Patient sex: M
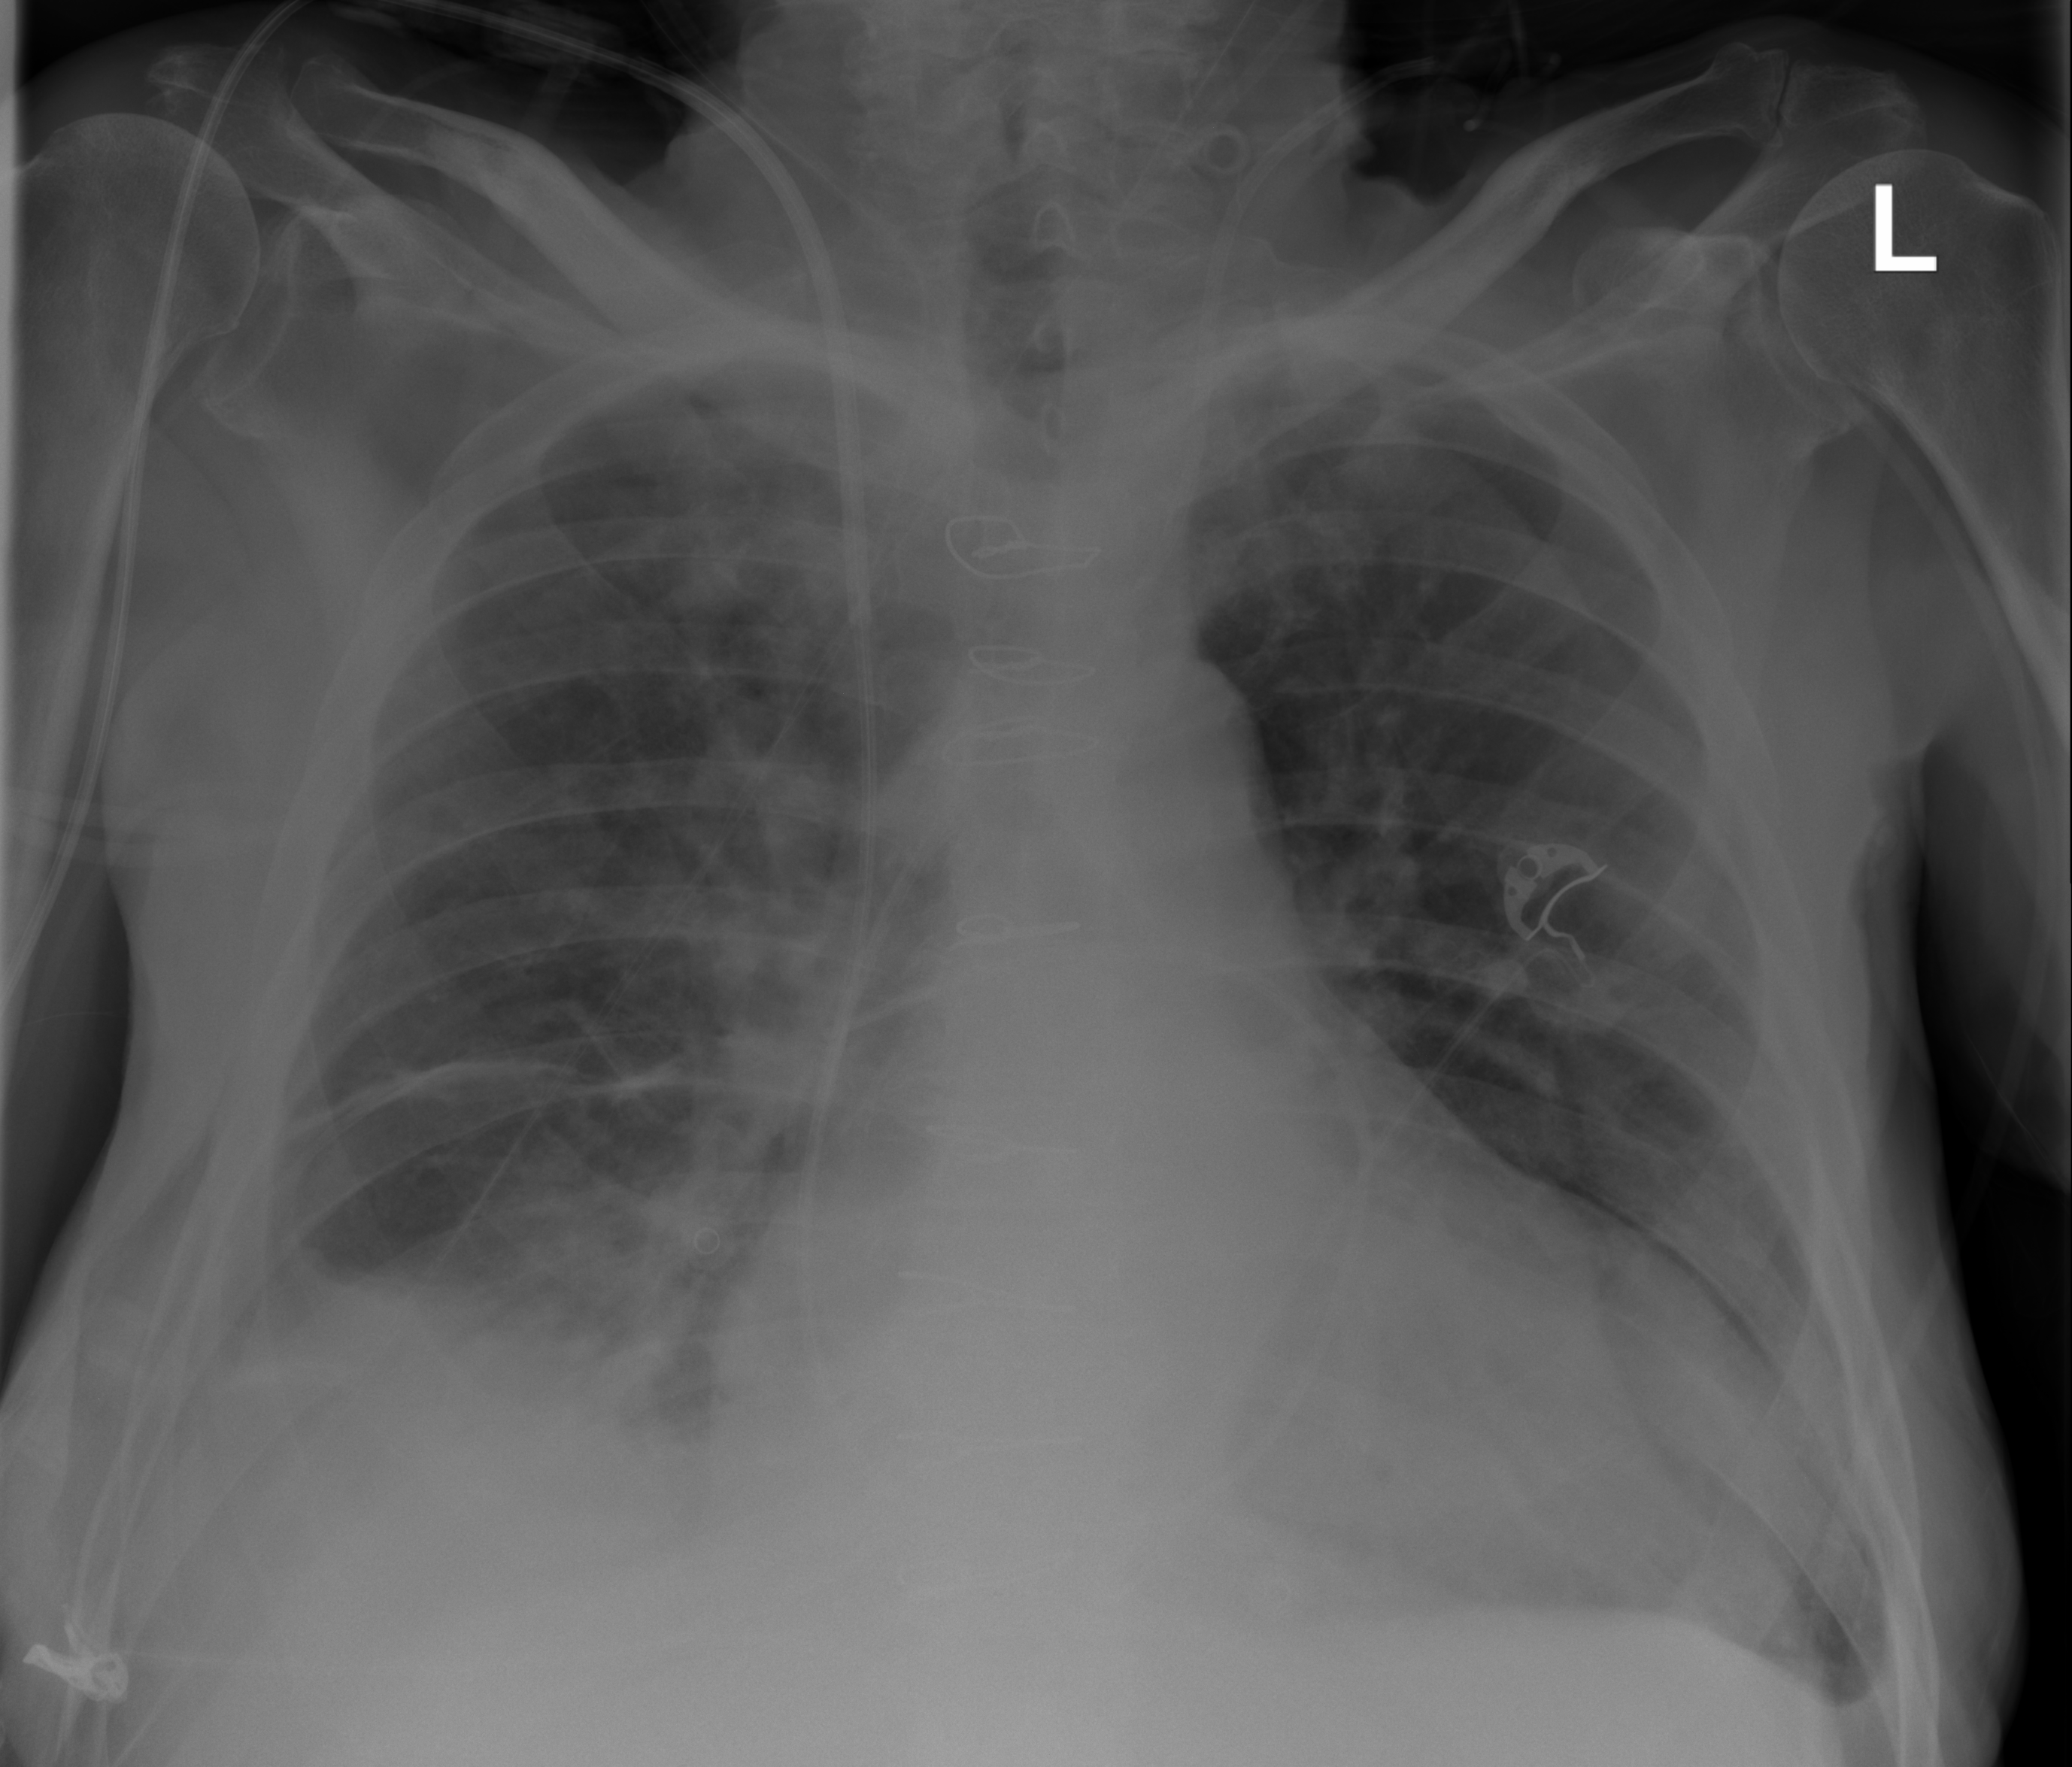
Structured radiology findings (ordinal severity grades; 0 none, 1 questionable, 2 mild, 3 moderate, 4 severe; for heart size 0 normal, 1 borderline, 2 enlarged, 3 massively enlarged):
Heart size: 2
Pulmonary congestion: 3
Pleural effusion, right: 2
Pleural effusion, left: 2
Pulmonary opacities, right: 2
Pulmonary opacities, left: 0
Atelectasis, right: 2
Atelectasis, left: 0